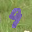
Label: 9